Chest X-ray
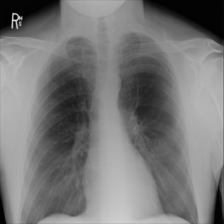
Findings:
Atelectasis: negative
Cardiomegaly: negative
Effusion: negative
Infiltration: negative
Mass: negative
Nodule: negative
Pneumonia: negative
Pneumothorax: negative
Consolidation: negative
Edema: negative
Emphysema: negative
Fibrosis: negative
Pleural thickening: negative
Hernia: negative